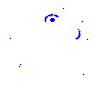
Particle: kaon